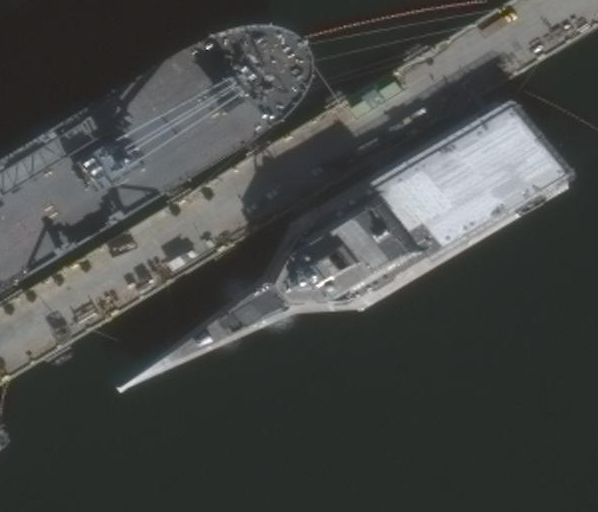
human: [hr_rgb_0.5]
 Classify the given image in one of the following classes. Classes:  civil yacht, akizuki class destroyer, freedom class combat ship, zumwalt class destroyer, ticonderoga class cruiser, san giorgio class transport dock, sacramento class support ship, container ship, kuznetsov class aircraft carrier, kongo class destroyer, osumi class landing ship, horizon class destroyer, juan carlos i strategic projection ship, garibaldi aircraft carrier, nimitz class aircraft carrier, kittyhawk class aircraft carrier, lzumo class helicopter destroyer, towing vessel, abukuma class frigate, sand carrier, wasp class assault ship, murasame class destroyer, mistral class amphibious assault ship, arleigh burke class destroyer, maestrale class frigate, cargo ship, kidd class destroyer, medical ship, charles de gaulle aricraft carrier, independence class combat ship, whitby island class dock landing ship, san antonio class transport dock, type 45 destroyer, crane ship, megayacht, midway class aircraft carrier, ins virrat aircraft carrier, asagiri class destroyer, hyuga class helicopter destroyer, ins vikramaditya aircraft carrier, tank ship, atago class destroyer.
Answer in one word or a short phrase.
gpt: Independence class combat ship